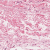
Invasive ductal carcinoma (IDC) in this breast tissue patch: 0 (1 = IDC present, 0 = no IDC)